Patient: sex M, age 38
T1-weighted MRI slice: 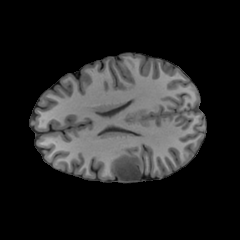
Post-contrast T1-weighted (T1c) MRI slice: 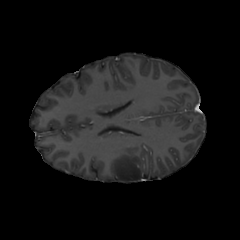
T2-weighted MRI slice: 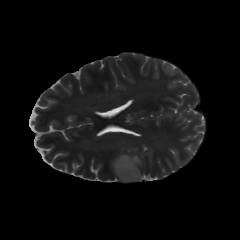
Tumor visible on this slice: yes
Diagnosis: Astrocytoma, IDH-mutant
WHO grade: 2